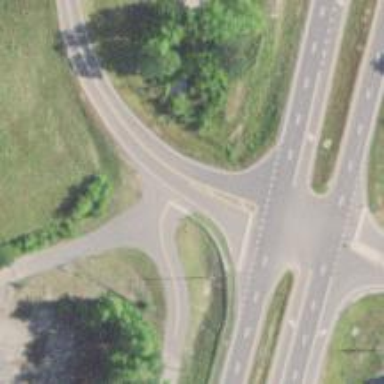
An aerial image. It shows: Stop road.